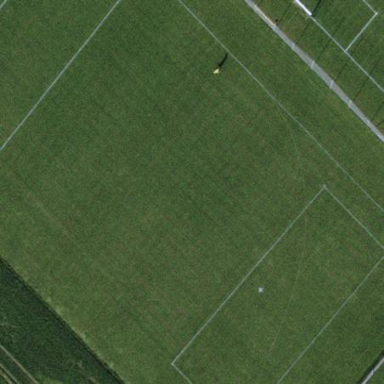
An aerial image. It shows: Soccer pitch for outdoor sports and leisure activities.